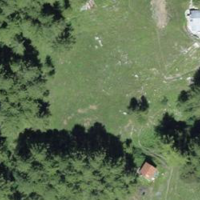
EUNIS habitat code: 23
Species observed at this site:
Pimpinella major